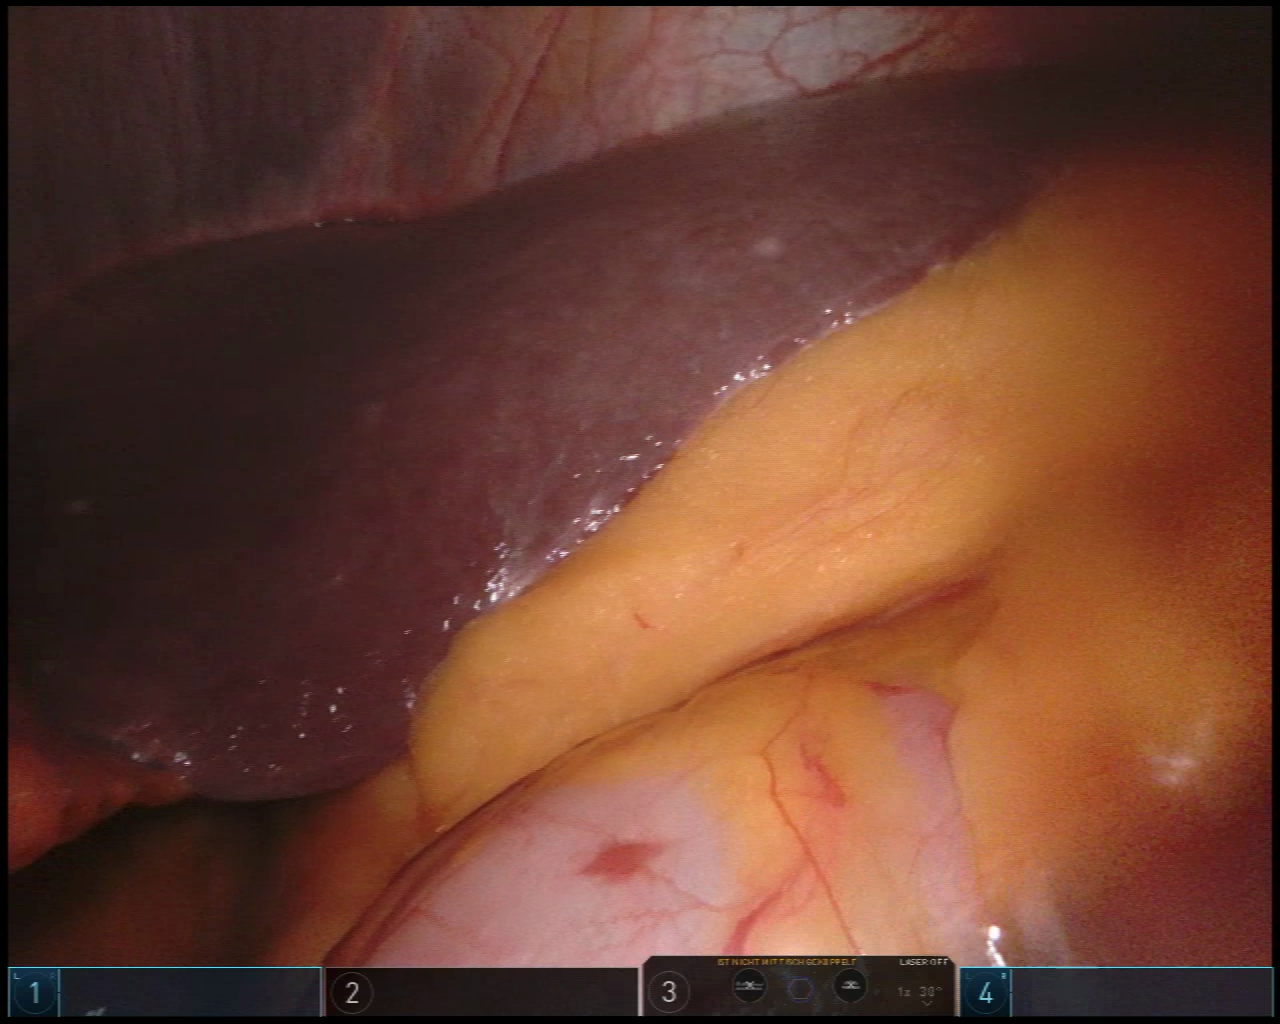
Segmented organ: liver
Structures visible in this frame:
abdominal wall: yes
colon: yes
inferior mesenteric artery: no
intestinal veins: no
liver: yes
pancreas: no
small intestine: no
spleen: no
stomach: no
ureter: no
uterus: no
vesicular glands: no